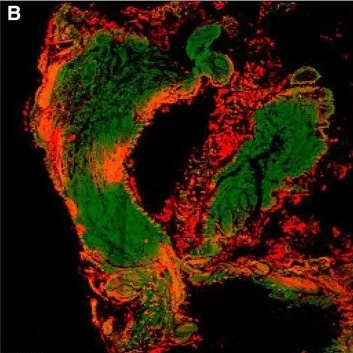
Elemental analysis of the biopsy specimen by electron probe X-ray microanalysis (EPMA). Significant amounts of aluminum were identified by EPMA as shown by red to yellow colours.
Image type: radiology (x_ray)